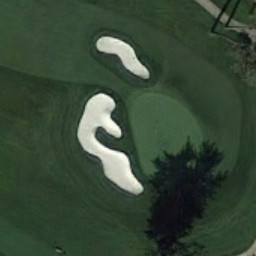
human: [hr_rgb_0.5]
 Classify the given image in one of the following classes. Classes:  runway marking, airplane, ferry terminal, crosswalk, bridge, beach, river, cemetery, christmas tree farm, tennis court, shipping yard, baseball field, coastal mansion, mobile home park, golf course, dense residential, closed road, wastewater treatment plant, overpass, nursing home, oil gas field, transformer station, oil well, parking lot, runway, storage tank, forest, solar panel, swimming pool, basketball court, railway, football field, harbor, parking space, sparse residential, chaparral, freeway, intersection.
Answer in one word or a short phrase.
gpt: golf course